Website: home-depot
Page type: delivery-shipping
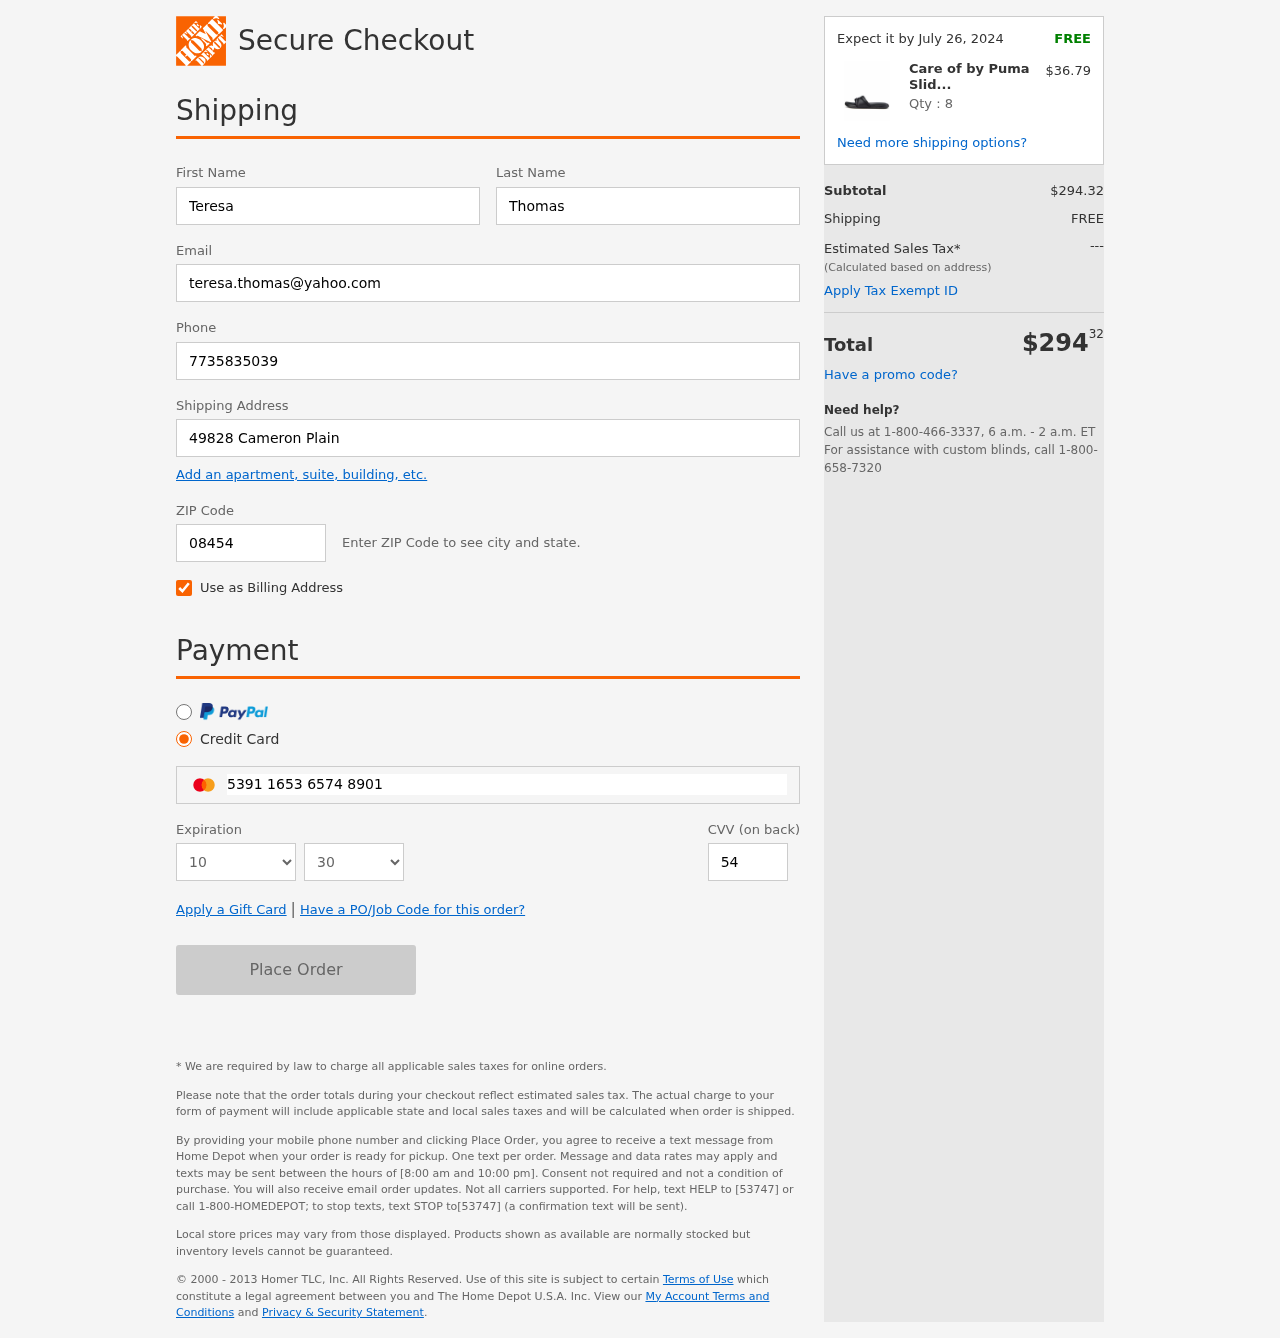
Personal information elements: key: PII_CARD_CVV
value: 549
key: PII_CARD_EXPIRY_MONTH
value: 10
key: PII_CARD_EXPIRY_YEAR
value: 30
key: PII_CARD_NUMBER
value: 5391 1653 6574 8901
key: PII_EMAIL
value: teresa.thomas@yahoo.com
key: PII_FIRSTNAME
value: Teresa
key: PII_LASTNAME
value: Thomas
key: PII_PHONE
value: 7735835039
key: PII_POSTCODE
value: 08454
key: PII_STREET
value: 49828 Cameron Plain
Product elements: key: PRODUCT1_NAME
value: Care of by Puma Slide 2 Women's Flip Flops
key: PRODUCT1_PRICE
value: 36.79
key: PRODUCT1_QUANTITY
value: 8
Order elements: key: ORDER_DELIVERY_DATE
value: Expect it by July 26, 2024
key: ORDER_SUBTOTAL
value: $294.32
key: ORDER_SHIPPING_COST
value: FREE
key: ORDER_TOTAL
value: $29432